Question: I'm trying to show on my wordpress theme a specific post on a page. In this case, I'm trying to show the post on the home page and I've tried a lot to at least show the title, but all that I get is the title of the page, not of the post itself.
I've tried <URL> but the magic didn't happen.

Here comes the code relevant to my problem.
'''
<?php
if ( have_posts() ) :
/* Start the Loop */
while ( have_posts() ) : the_post();?>
<?php
/*
* Include the Post-Format-specific template for the content.
* If you want to override this in a child theme, then include a file
* called content-___.php (where ___ is the Post Format name) and that will be used instead.
*/
// if ( has_post_format( 'video' )) {
// echo 'this is the video format';
// }
get_template_part( 'template-parts/content-chat', get_post_format('chat') );
endwhile;
else :
// get_template_part( 'template-parts/content', 'none' );
endif; ?>
'''
And it calls the file (it is calling the right file, double checked)
'''
<article id="post-<?php the_ID(); ?>" <?php post_class(); ?> >
<a href="<?php the_permalink(); ?>"><h2><?php the_title(); ?></h2></a>
<?php the_content();
echo get_post_format();
?>
</article><!-- #post-## -->
'''
In summary, the questions are:
1) Why is it showing the title of the page?
2) How can I show properly this kind of post format in my page?
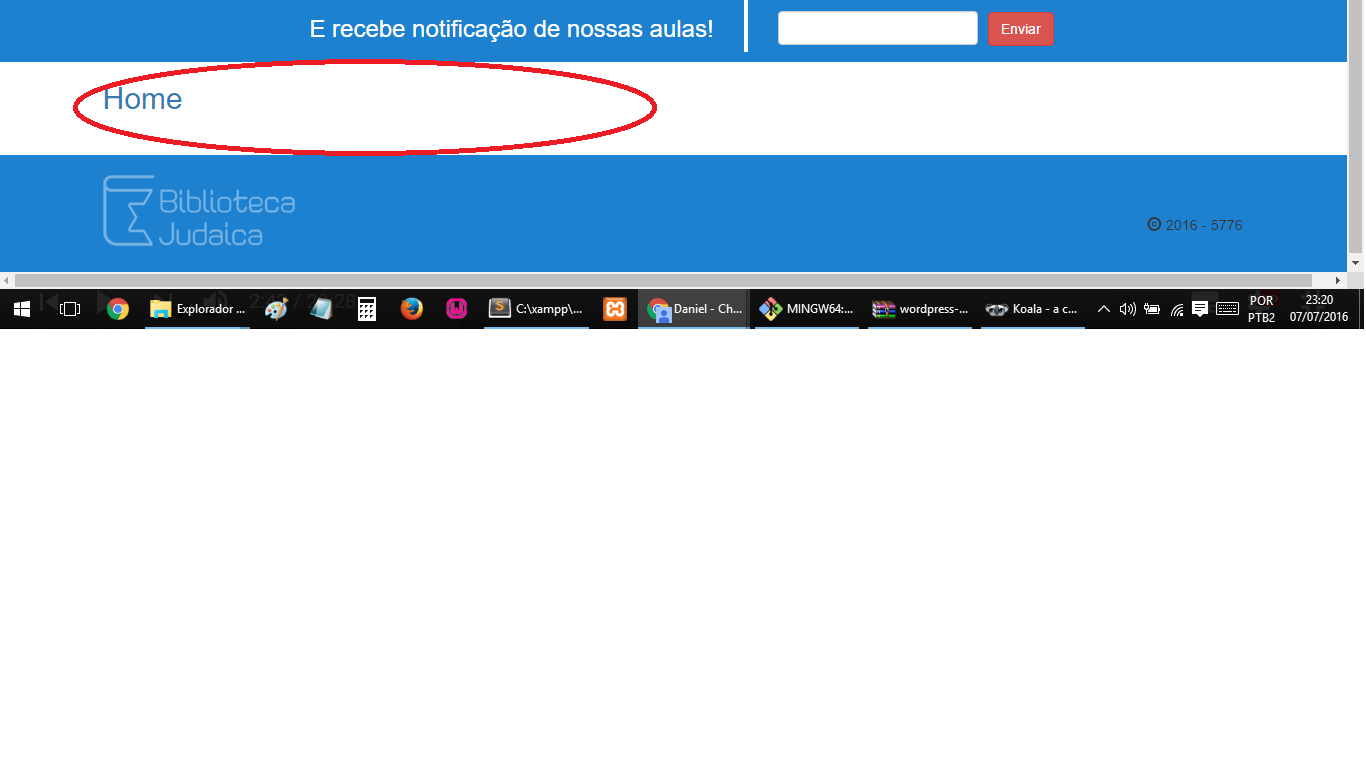
Answer: For your first question wp grabs the title of the home page based on query_posts() this is what makes wordpress so dynamic, you can actually check a page or category id and then select with query posts what to show on it. Since you do not have a query_posts in your code wp defaults to the current post id which is your home page.
For your second, I had a code snippet, but it is at home, you can look it up here
<URL>
Ok, so here is the snippet. Sorry for the delay, I have been on vacation.
First you have to determine the ID of your home page, or you can use the is home page function. If you go the former route you simply go to the back end to your home page and hover over it with your mouse. the home page should show up in a link tooltip at the bottom of your page. It will be something like post=5 the number is what you need.
Next I would create a category for the post you want to display on the front page and get that ID from the category page in the back end. Again it will be something like tag_id=12
'''
<?php
$currpage = $post -> ID;
if($currpage == 5) {
query_posts('showposts=1&cat=12');
}
while (have_posts()): the_post();
'''
You can have multiple posts on one page this way, infact you can have your whole loop on that page then under it dynamically populate other posts under it like in this example:
<URL> are posts that are assigned to a specific category, the showposts here are set to 3 and will display excerpts of the latest three posts. This is one website I did in the past.
One other thing you may want to keep in mind is page templates, if you want one page to work one way and you want another type of page to work another you will have to look into templating.
here is the entire code for that page.
'''
<?php
/*
Template Name:Main Product
*/
?>
<?php get_header(); ?><!-- BANNER is part of main homepage only -->
<?php if (have_posts()) : ?>
<?php while (have_posts()): the_post(); ?>
<?php $postName = get_the_title($post); ?>
<!-- title link dynamic -->
<?php edit_post_link('Edit this item','',' | '); ?>
<?php the_content('Continue Reading'); ?>
<?php posts_nav_link(); ?>
<?php endwhile; ?>
<?php else : ?>
<div class="w3-col text">
<h2>Not Found</h2>
<p><?php _e("Sorry, no posts or pages could be found. Why not search for what you were trying to find?"); ?></p>
<?php get_search_form(); ?>
</div>
<?php endif; ?>
<!-- insert testimonial here -->
<section class="w3-row cl testimonials">
<!-- make code for query based on the page, then get the top three testimonials in excerpt form This is commented out because I did it with a function I attached to the header I will show below
$currpage = $post -> ID;
if($currpage == xx){
$cat = x;
}
-->
<h2>Testimonials for <?php echo $postName; ?></h2>
<?php
$currpage = $post -> ID;
$cat = testimonial($currpage); //here is the function
query_posts('showposts=3&cat=' .$cat ); ?>
<?php while (have_posts()): the_post(); ?>
<div class="w3-col excerpt" style="width:30%;">
<?php the_excerpt(''); ?>
</div>
<?php endwhile;
wp_reset_query(); // DO THIS EVERYTIME YOU ALTER QUERY_POSTS
?>
</section>
<!-- /content float -->
</div>
<!-- /content -->
</div>
'''
So the Function was set up like as a seperate php file so I could alter it modularly. I called the file category_help.php
'''
<?php
/*This particular block of code is only for determining what category of testimonial is allowed in a post. */
function testimonial($myPageID){
//services (all cats)
$id = "-15,-14,-13";
//Products
//lfet
if($myPageID == 18) $id = 2;
//bfet
if($myPageID == 22) $id = 4;
//rfet
if($myPageID == 20) $id = 3;
//ect
if($myPageID == 24) $id = 5;
//ultrasound
if($myPageID == 26) $id = 8;
return $id;
}
?>
'''
Then I called this in the top of header.php
'''
<?php require 'category_help.php'; ?>
'''